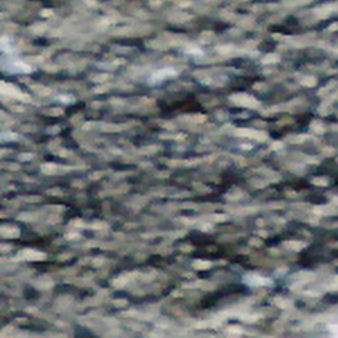
Label: other